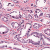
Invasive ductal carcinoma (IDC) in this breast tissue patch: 1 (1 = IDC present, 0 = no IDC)